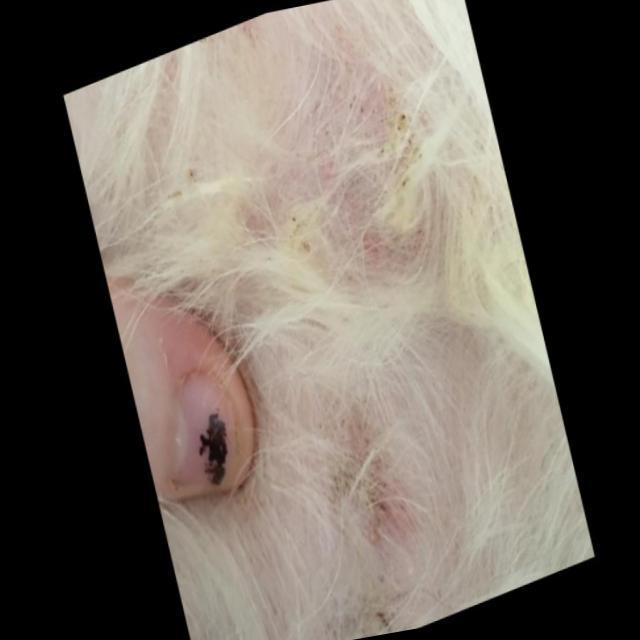
Canine ringworm (Dermatophytosis) — fungal infection caused by Microsporum or Trichophyton. Presents with circular alopecia, scaling, crusting, and broken hairs.